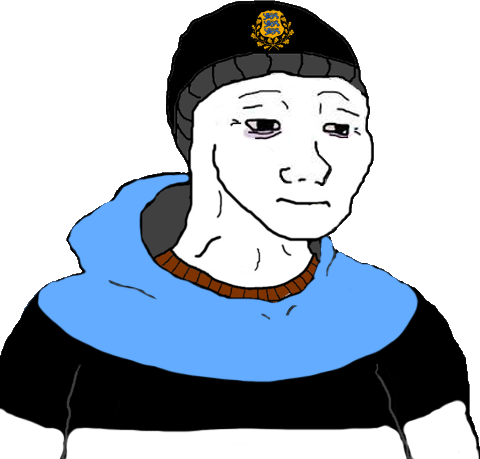
Label: 5_Doomer